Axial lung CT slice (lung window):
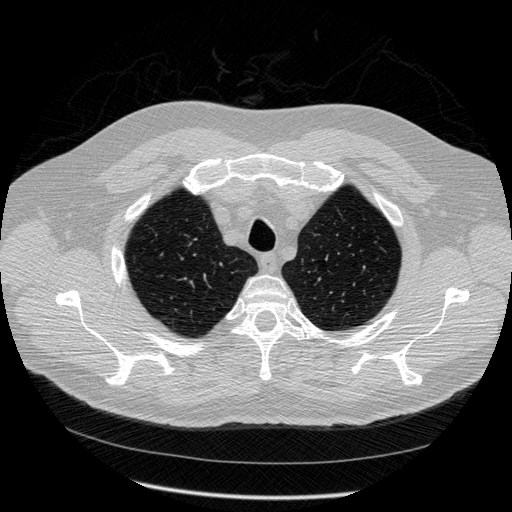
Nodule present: no